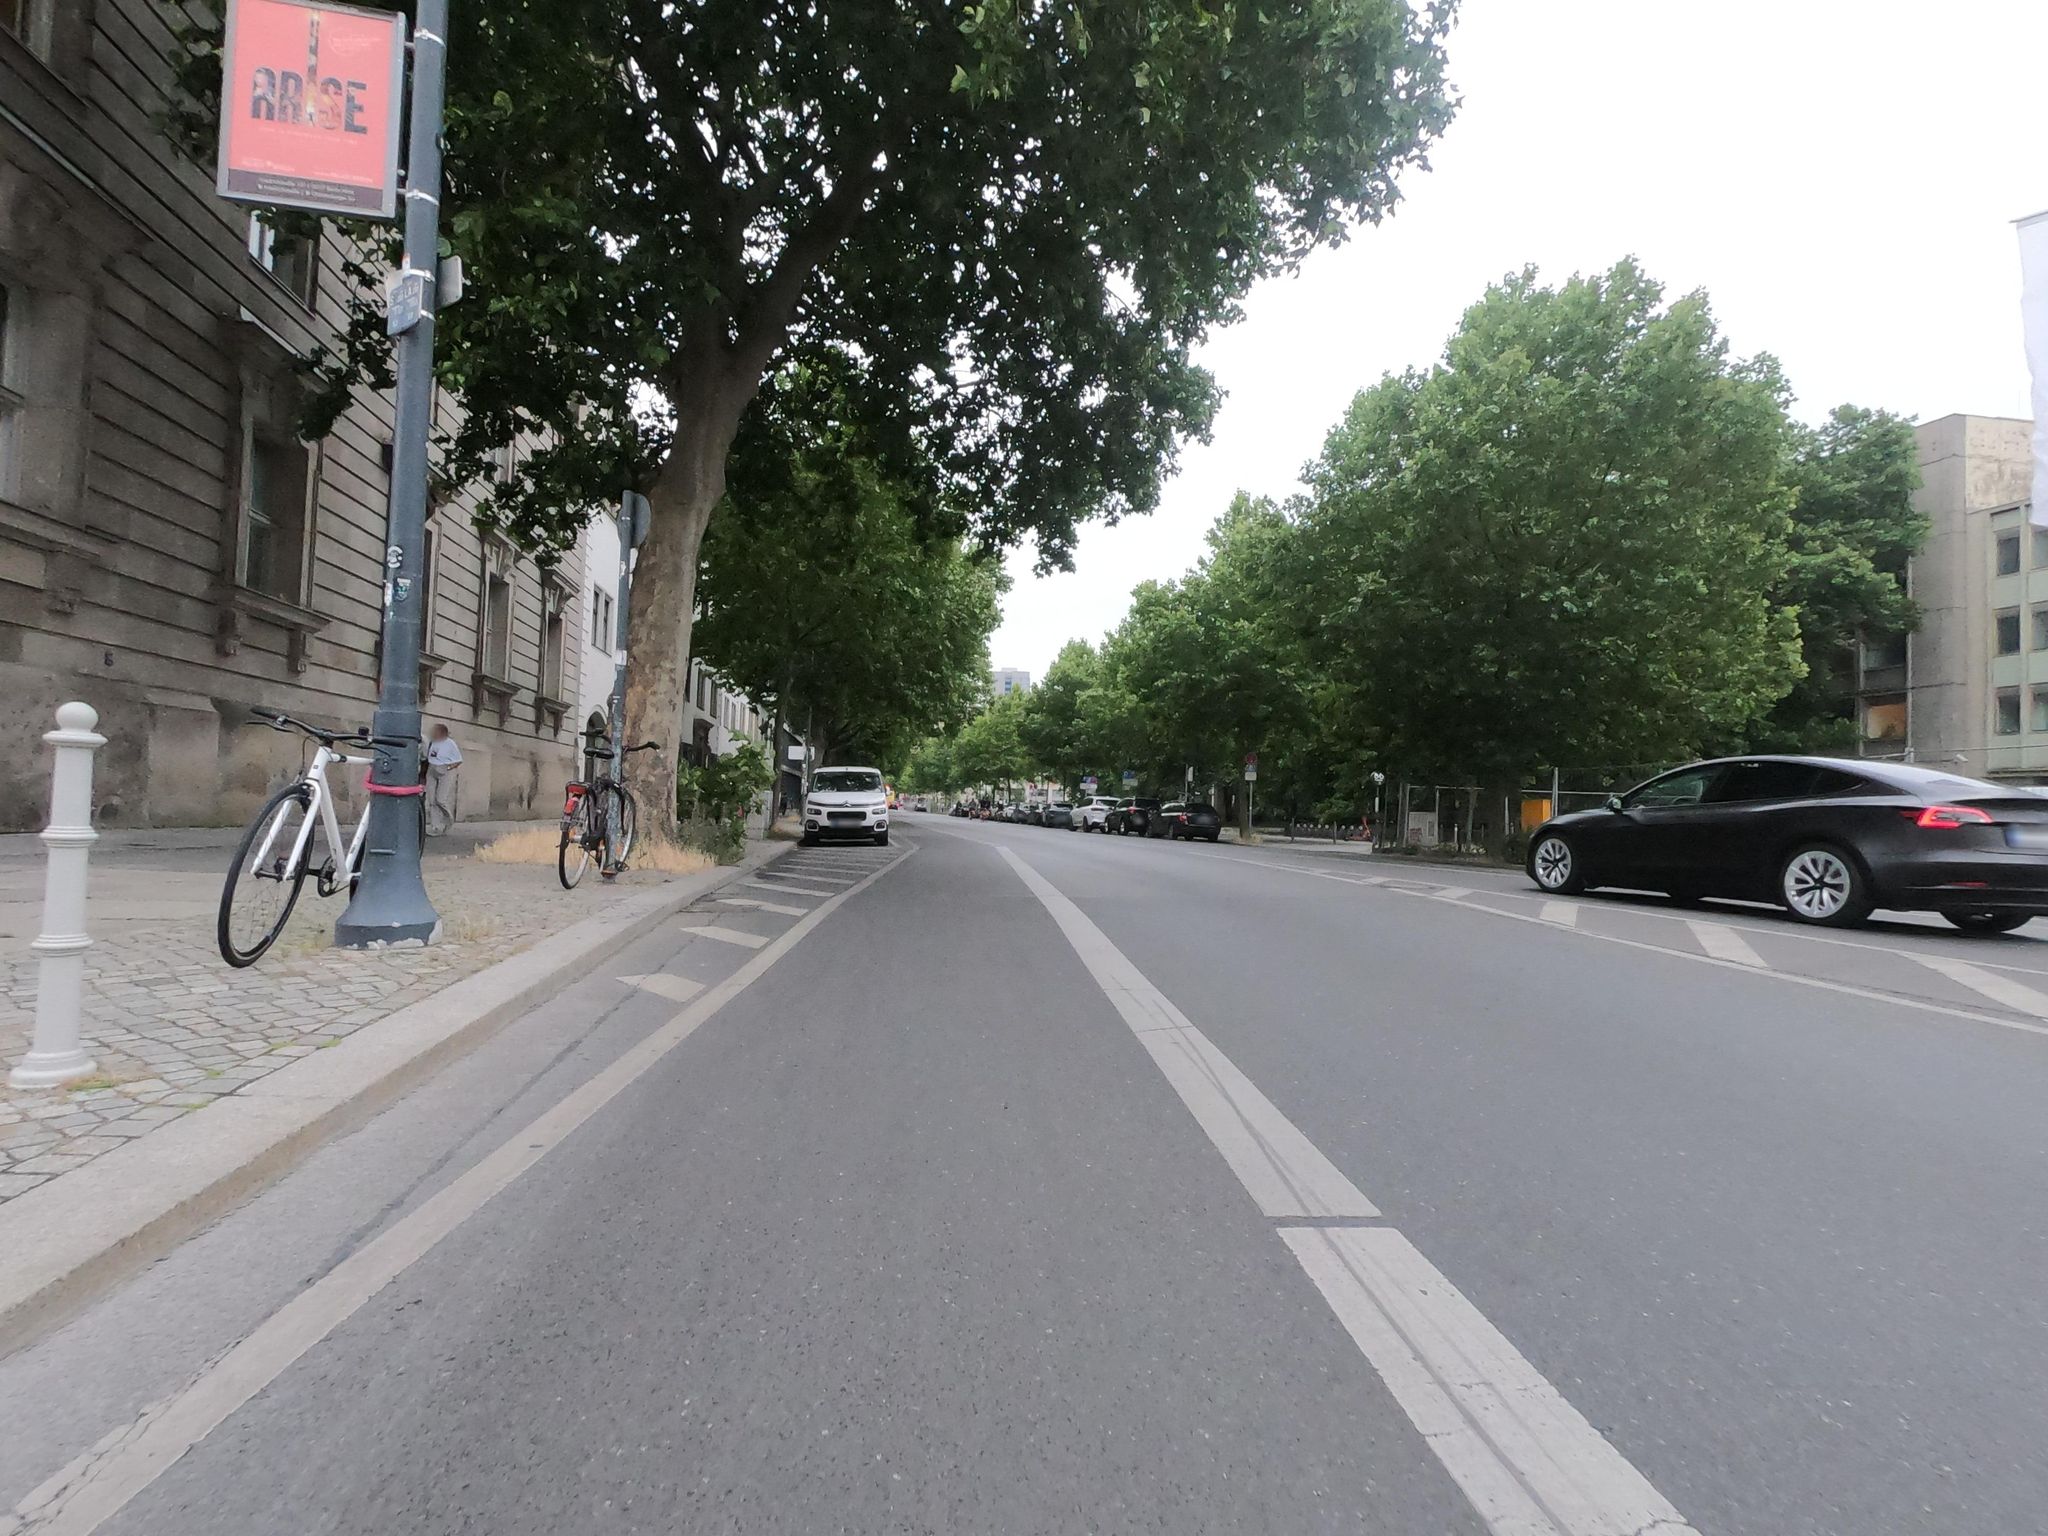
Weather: clear
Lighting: day
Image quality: good
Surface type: cycling surface
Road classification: tertiary
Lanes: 2
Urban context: urban centre
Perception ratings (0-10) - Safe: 6.84, Lively: 9.53, Beautiful: 9.43, Boring: 1.4, Depressing: 1.55, Wealthy: 9.09